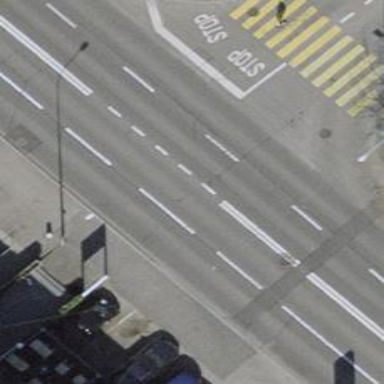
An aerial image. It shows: Primary highway with asphalt surface and trolley wires.